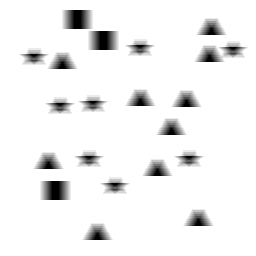
Squares: 3
Triangles: 10
Stars: 8
Total shapes: 21